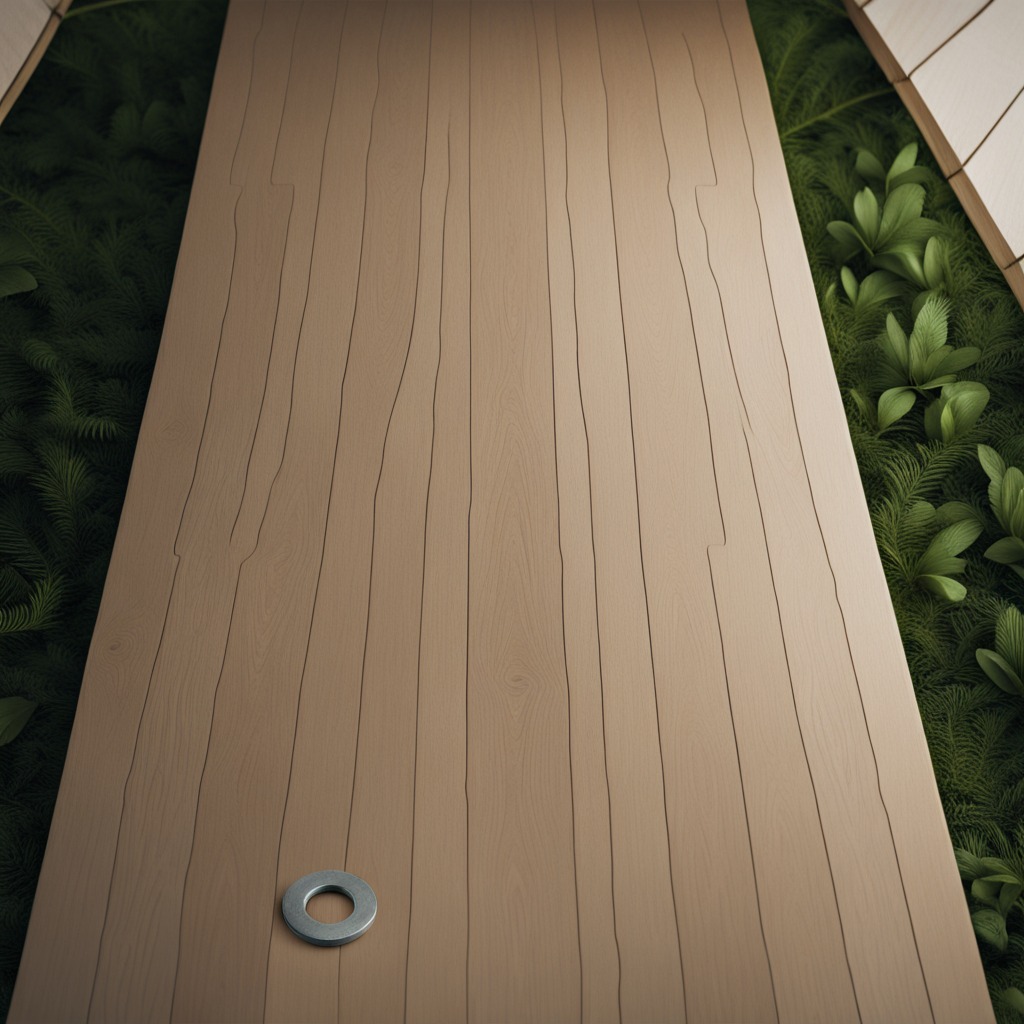
A flat metal washer is lying on a wooden table inside a jungle field workshop tent humid ambient light worn but